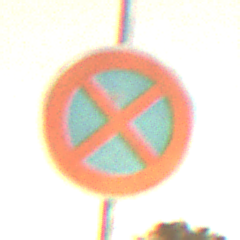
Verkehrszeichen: AbsolutesHalteverbot
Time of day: Night
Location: Outdoor (Suburban)
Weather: Clear
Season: NotSpecified
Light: Artificial